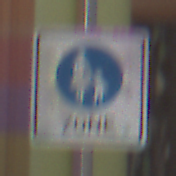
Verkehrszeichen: BeginnFussgaengerzone
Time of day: MorningAfternoon
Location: Outdoor (Special)
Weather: PartlyCloudy
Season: NotSpecified
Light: Natural